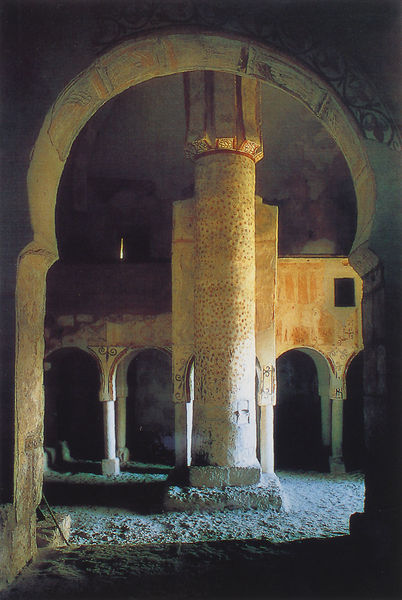
Titel: San Baudel de Berlanga (Soria) / Inneres des Hauptraumes mit Zentralstütze und Empore
Standort: (E Kastilien) (EU - E - Kastilien)
Schlagwörter: gelb, sand, bunt, licht, orange, pfeiler, säule, säulen, gebäude, schloss, malerei, alt, architektur, sockel, stein, sonne, realismus, rund, ranken, bogen, hof, rundbogen, ornamente, verzierung, foto, bögen, innenhof, ruine, durchblick, kloster, orient, arkaden, schnörkel, sandstein, rundbögen, fresko, bemalung, osmanisch, bau, säulengang, durchgänge, ausgrabung, maurisch